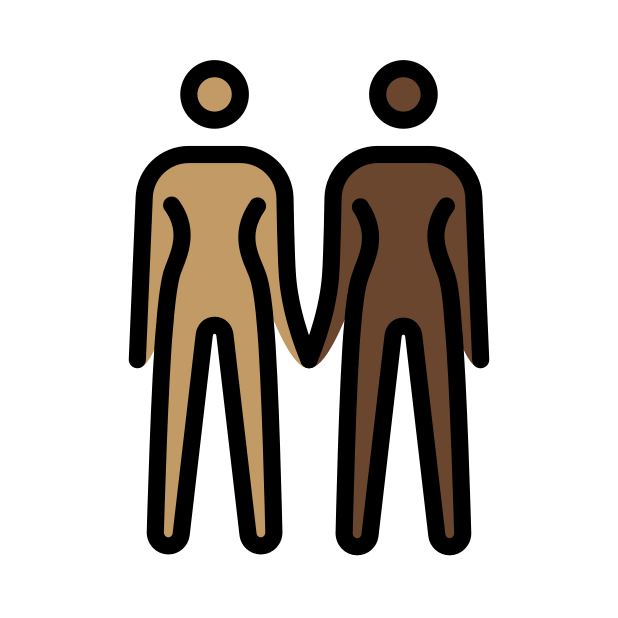
women holding hands: medium skin tone, dark skin tone